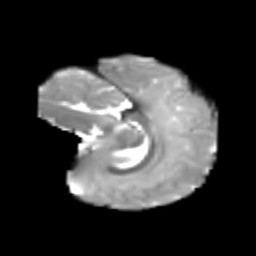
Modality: T2w
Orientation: sagittal
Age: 6
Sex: female
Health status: healthy